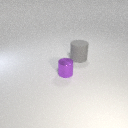
small purple metal cylinder in front of large gray rubber cylinder